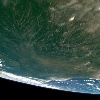
Label: land